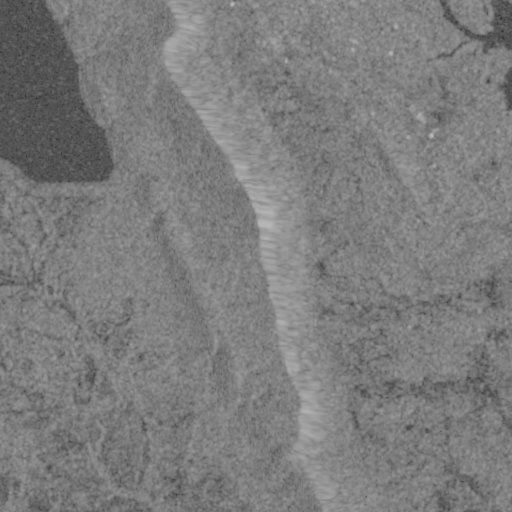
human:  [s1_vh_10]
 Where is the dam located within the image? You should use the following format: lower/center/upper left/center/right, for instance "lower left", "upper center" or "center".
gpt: The dam is located in the upper left of the image.
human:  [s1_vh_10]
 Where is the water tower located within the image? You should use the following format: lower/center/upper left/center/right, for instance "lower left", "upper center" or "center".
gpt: The water tower is located in the lower left of the image.
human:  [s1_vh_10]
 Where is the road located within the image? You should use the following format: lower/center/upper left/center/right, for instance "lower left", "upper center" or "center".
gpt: There is no road in the image.

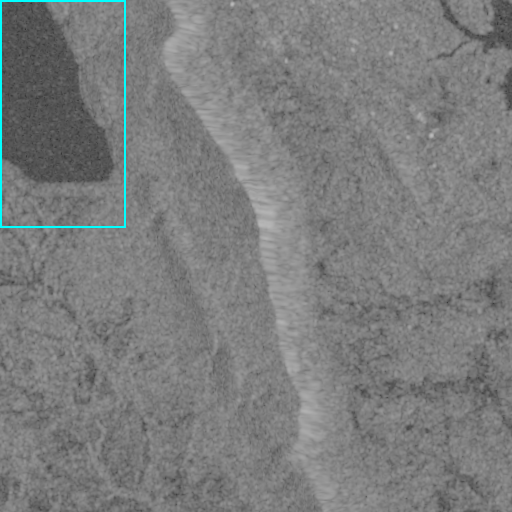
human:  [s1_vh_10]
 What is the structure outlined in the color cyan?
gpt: The structure outlined in cyan is a dam.
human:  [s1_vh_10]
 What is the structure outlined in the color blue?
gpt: There is no blue outline.